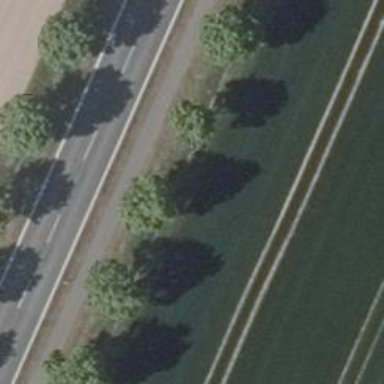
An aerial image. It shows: Deciduous broadleaved tree.